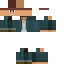
A male human skin with medium skin, wearing brown long hair dressed in a blue hoodie and brown pants, featuring a closed mouth.